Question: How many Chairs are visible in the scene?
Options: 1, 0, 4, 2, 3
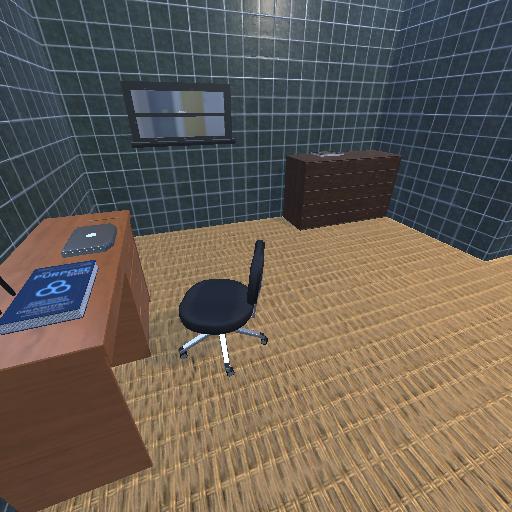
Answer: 1